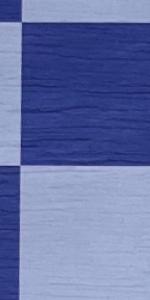
Label: Empty